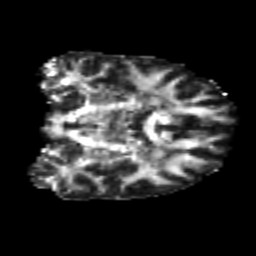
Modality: FA
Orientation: coronal
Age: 25
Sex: male
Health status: healthy
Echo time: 0.074 s